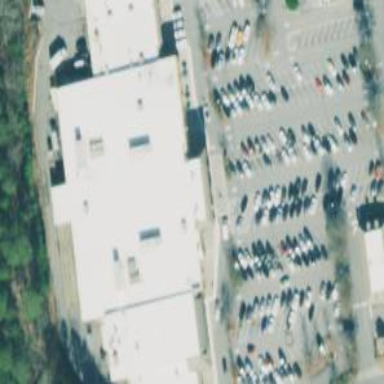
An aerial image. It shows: Supermarket.